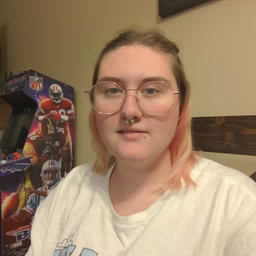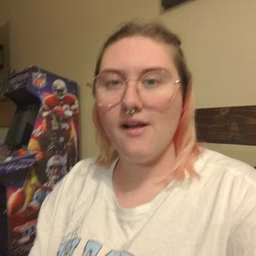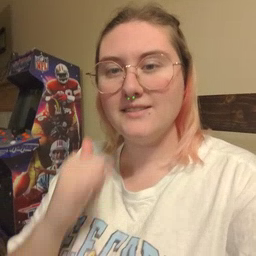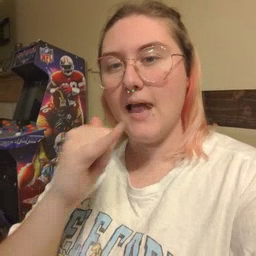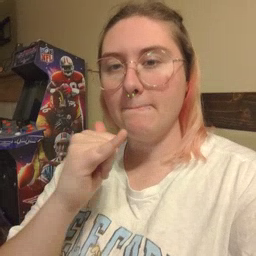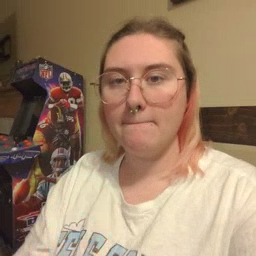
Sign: same